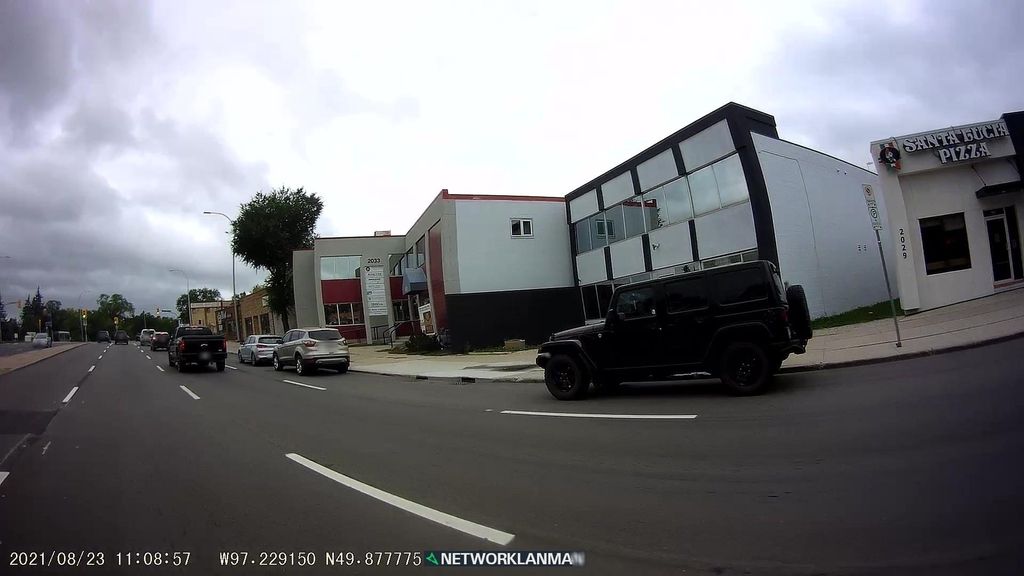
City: winnipeg